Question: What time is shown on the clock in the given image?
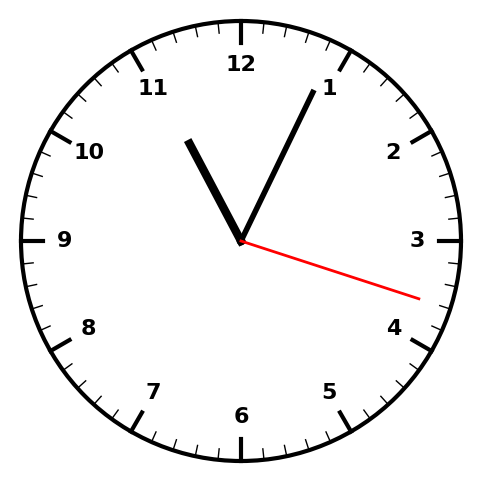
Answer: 11:04:18